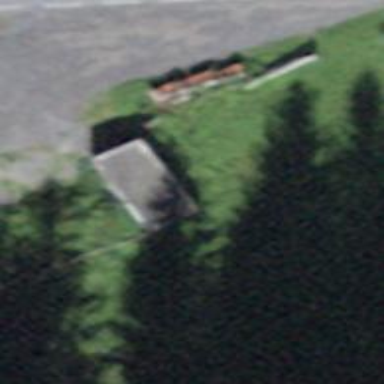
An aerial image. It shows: Garage building.